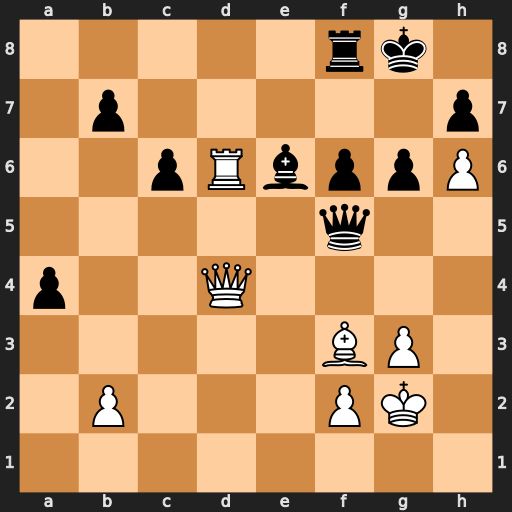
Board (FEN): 5rk1/1p5p/2pRbppP/5q2/p2Q4/5BP1/1P3PK1/8
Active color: w
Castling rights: -
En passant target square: -
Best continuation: g4 Qe5 Qxe5 fxe5 Rxe6